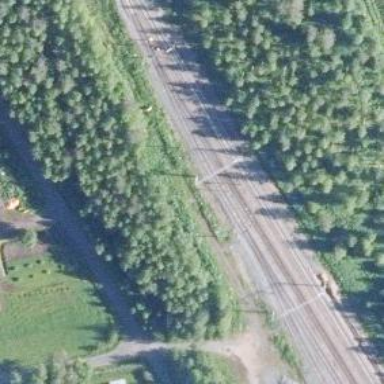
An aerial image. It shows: Rail siding with electrified contact lines for trains.